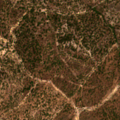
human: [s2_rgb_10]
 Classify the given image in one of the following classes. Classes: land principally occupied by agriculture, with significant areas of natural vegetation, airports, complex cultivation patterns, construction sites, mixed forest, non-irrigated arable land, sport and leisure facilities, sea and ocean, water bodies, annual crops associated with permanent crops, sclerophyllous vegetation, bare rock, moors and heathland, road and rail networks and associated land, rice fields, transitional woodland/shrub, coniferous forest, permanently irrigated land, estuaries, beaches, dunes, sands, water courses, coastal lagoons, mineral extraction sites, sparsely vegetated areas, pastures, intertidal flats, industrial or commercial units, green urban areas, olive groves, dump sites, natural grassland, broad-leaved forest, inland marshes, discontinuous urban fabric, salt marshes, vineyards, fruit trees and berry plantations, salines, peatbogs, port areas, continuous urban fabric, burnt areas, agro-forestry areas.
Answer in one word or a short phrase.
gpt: agro-forestry areas, mixed forest